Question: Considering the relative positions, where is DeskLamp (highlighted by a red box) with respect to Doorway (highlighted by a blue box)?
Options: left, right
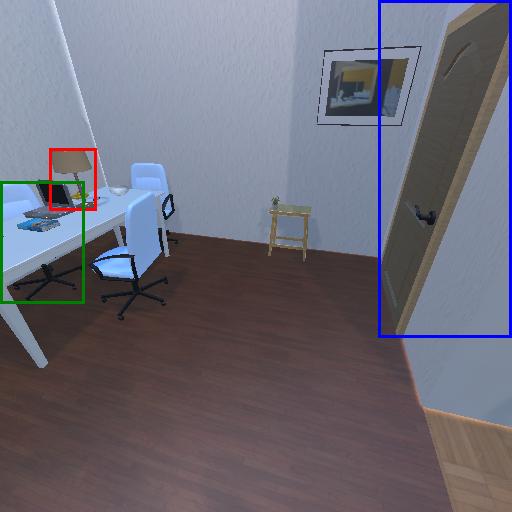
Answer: left